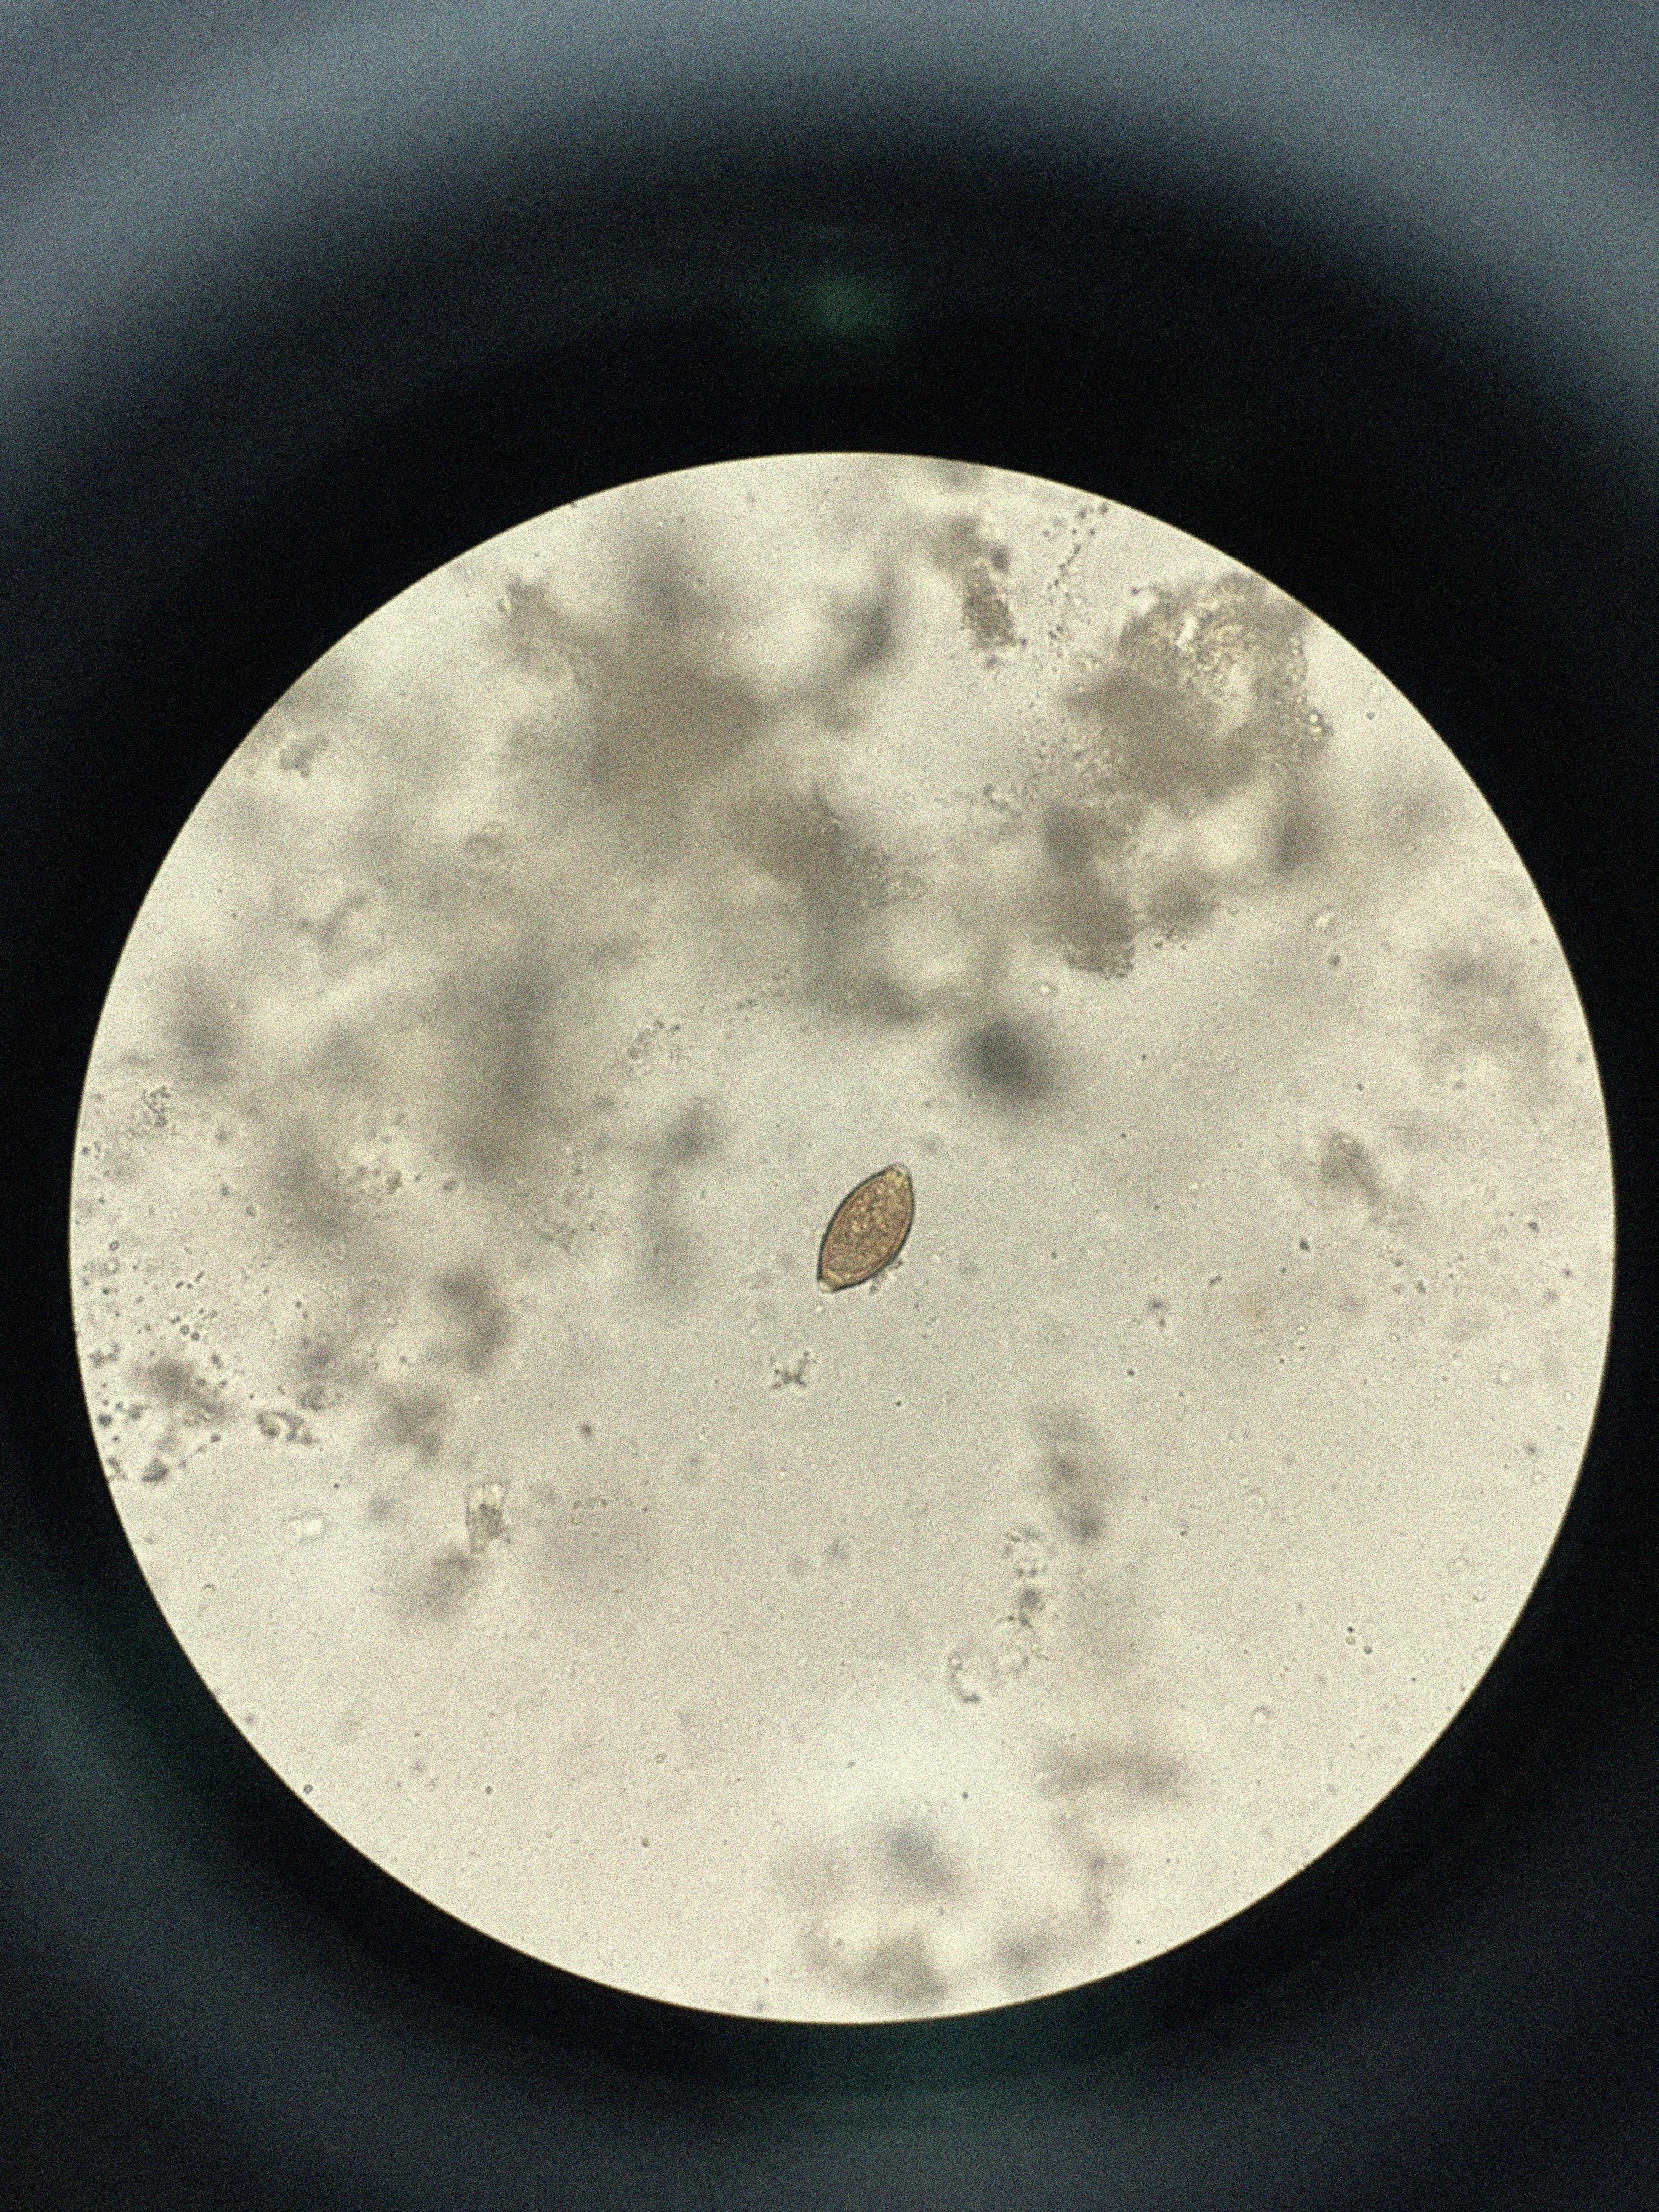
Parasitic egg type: Trichuris trichiura